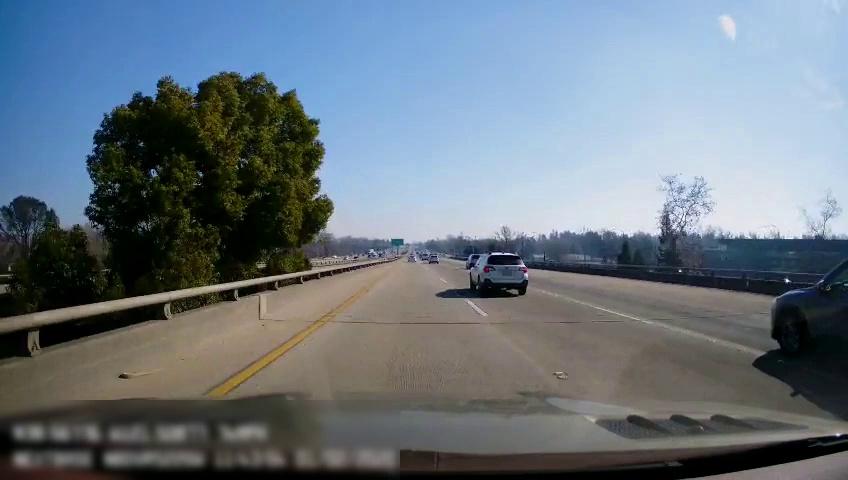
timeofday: Day
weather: Sunny
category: Drivable Space
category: Drivable Space
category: Vehicles | SUV
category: Vehicles | SUV
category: Vehicles | SUV
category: Vehicles | SUV
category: Lanes | Current Lane
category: Lanes | Current Lane
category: Lanes | Alternate Lane
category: Traffic | Signs